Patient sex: M
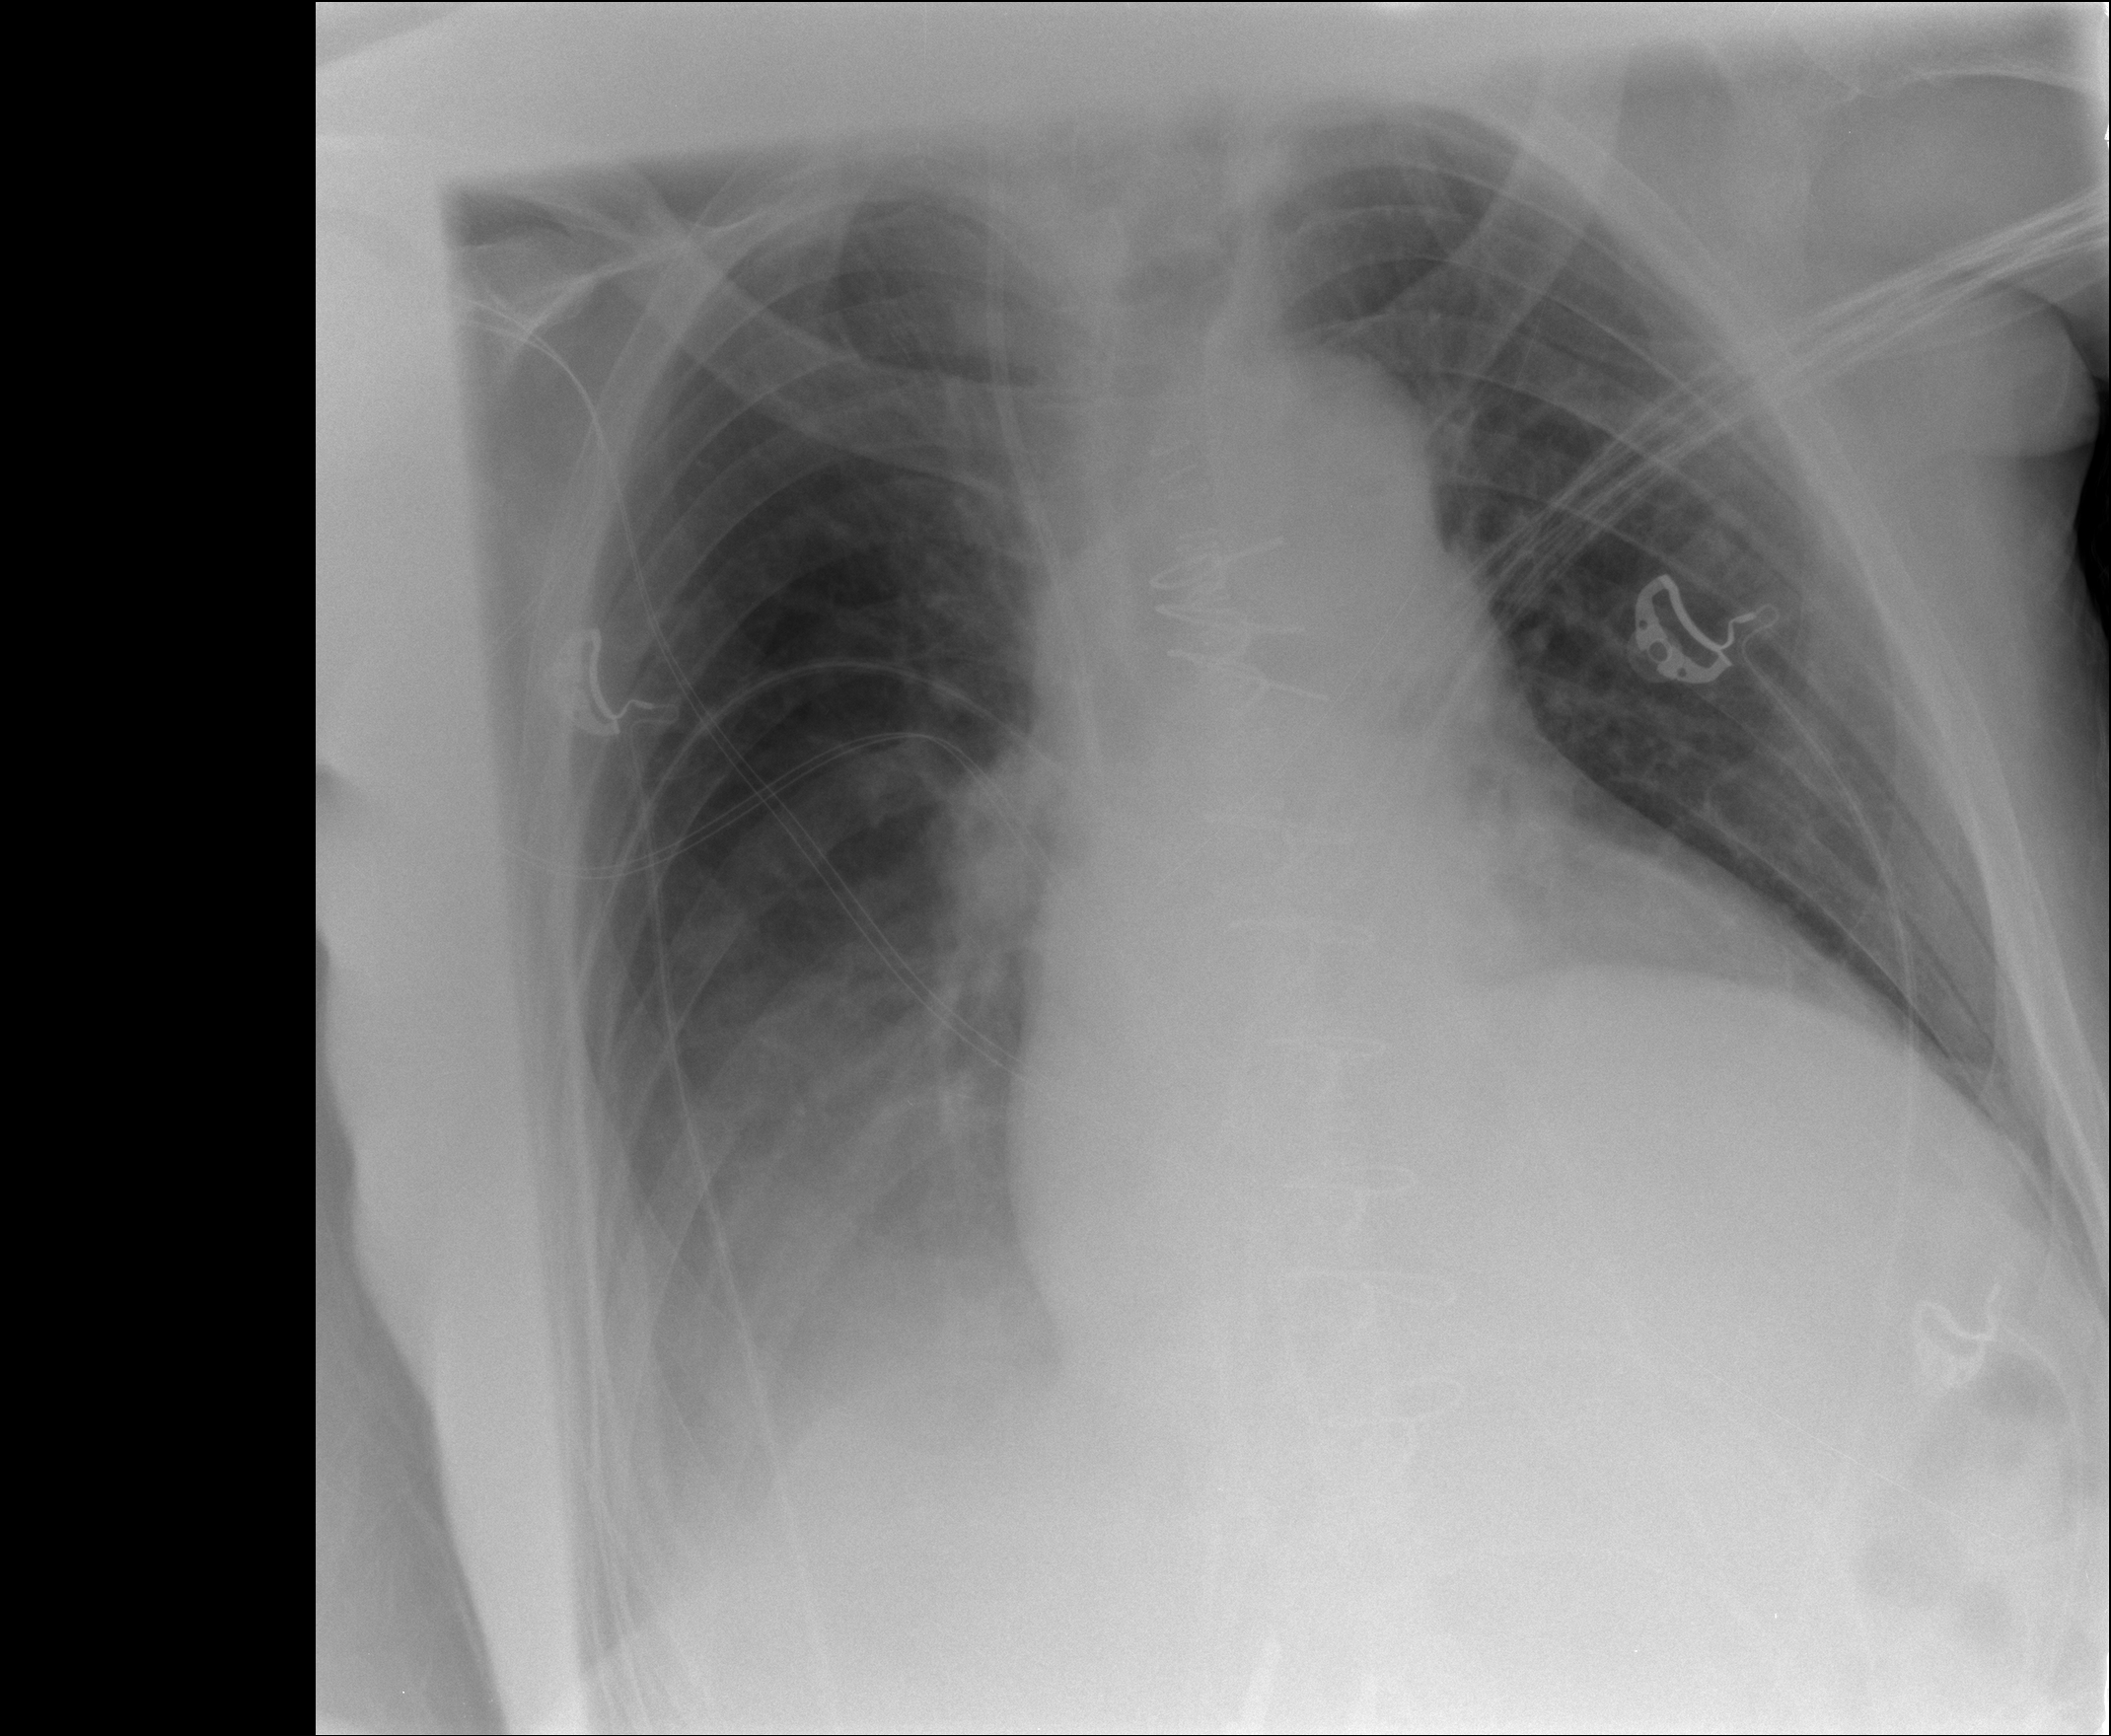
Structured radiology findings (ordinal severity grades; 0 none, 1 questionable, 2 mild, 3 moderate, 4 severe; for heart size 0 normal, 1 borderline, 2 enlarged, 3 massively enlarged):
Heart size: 2
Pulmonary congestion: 0
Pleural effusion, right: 2
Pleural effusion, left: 0
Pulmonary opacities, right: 0
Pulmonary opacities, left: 0
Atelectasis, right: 2
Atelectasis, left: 0